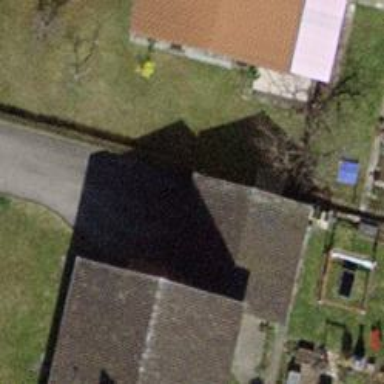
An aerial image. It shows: Group of garages.